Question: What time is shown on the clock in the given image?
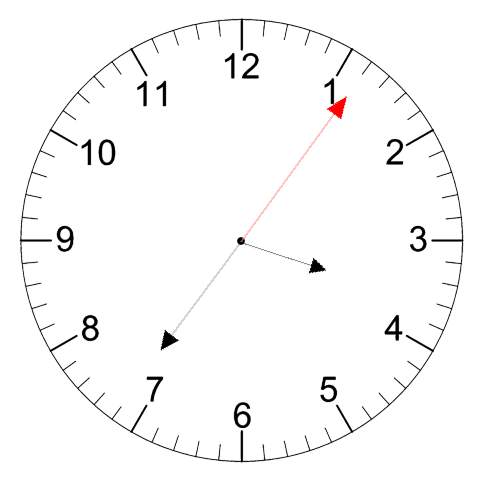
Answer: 03:36:06